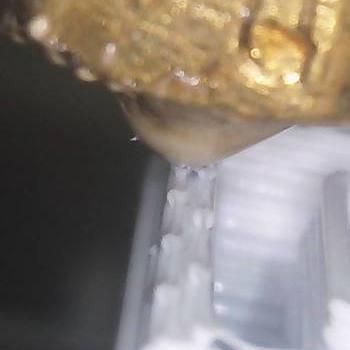
Flow rate: 33%